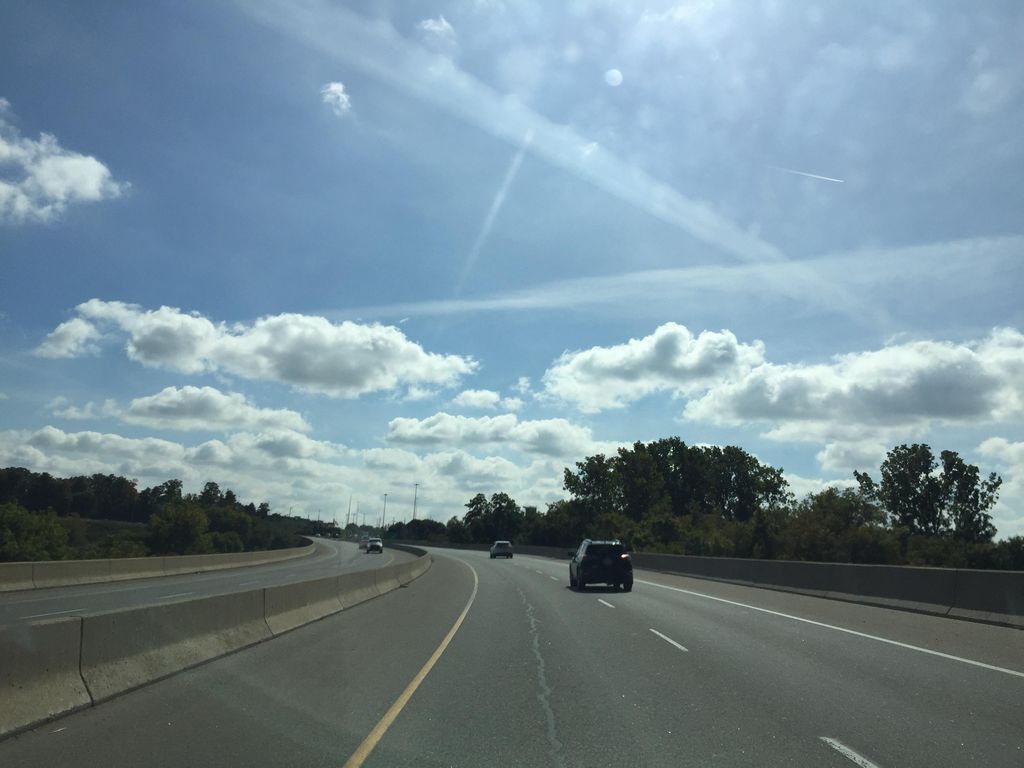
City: kitchener-waterloo